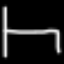
Label: bed